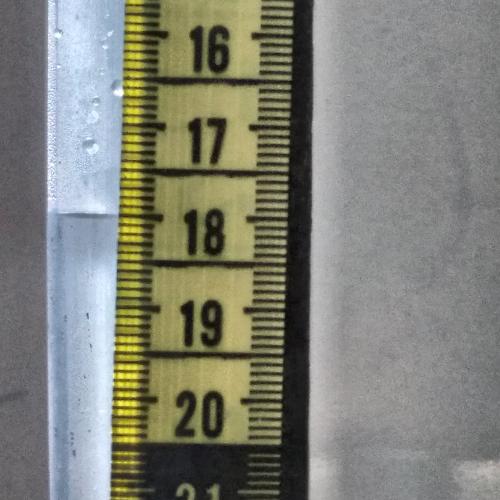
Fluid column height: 18.0 cm